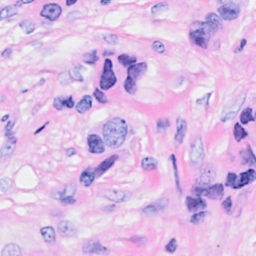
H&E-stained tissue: Breast